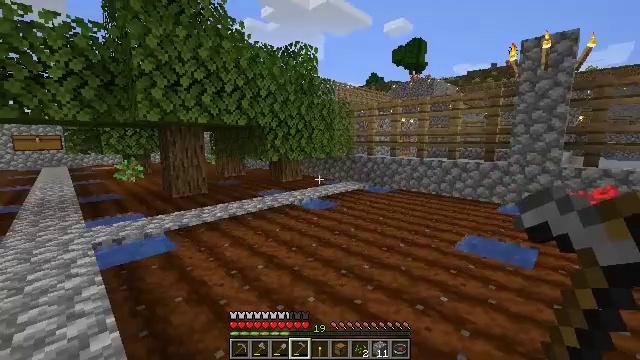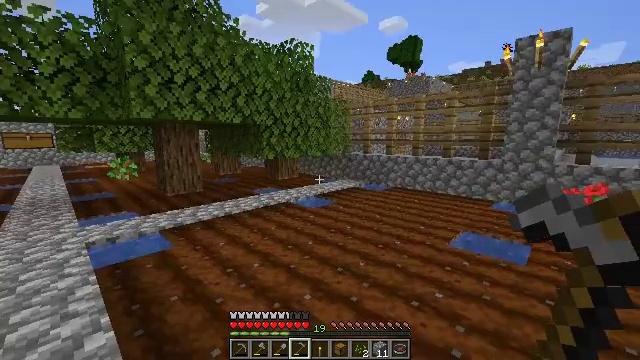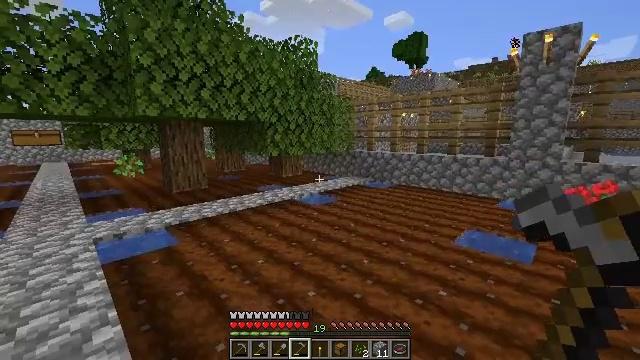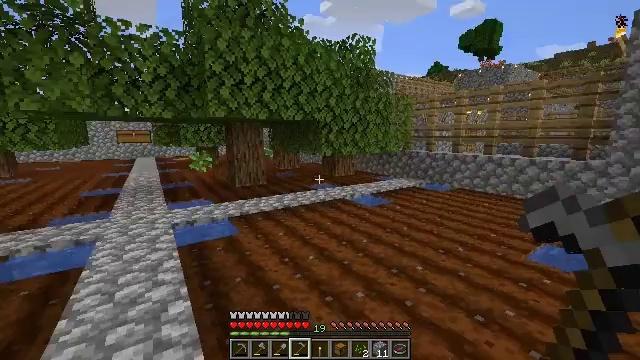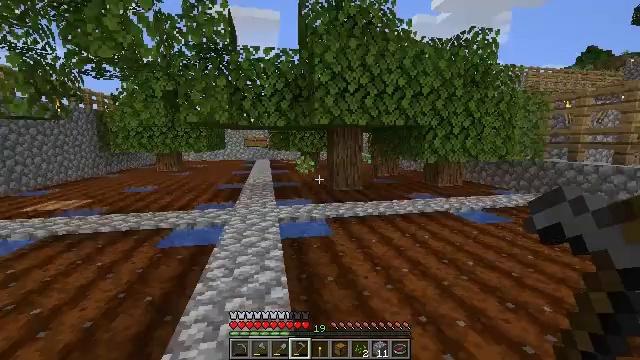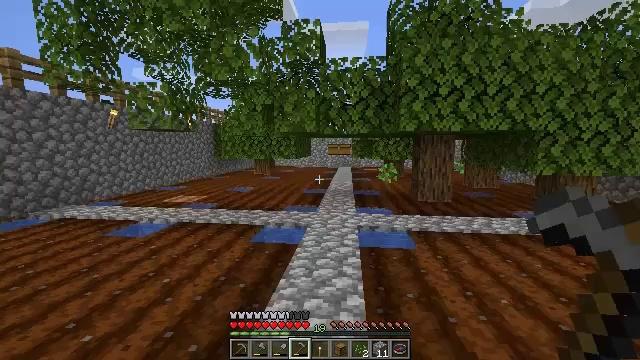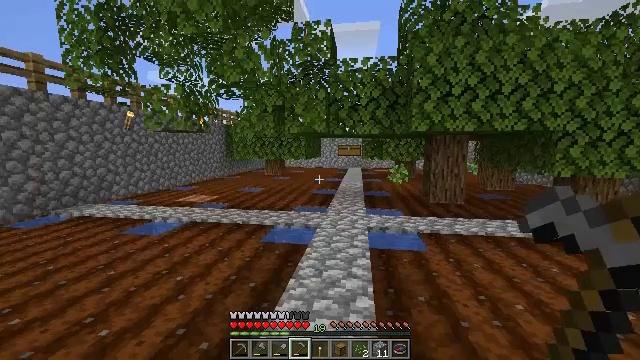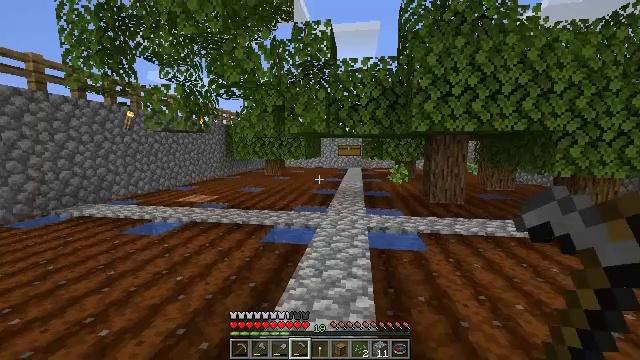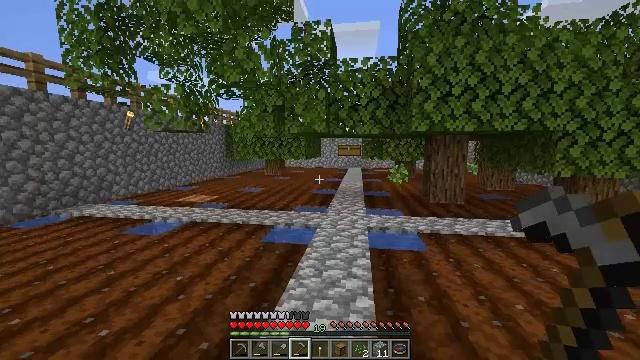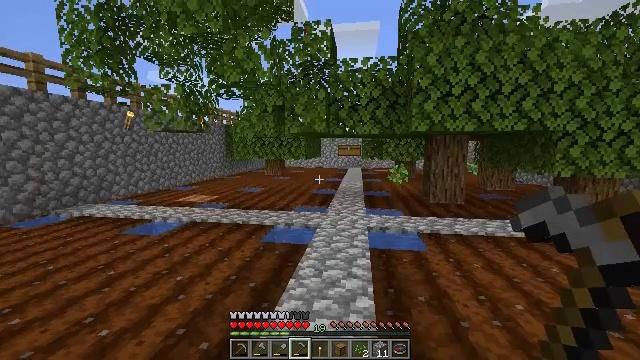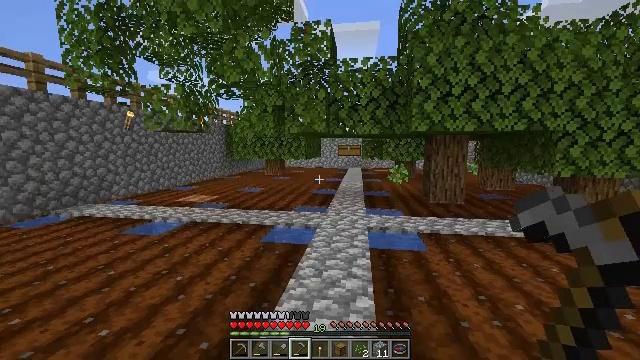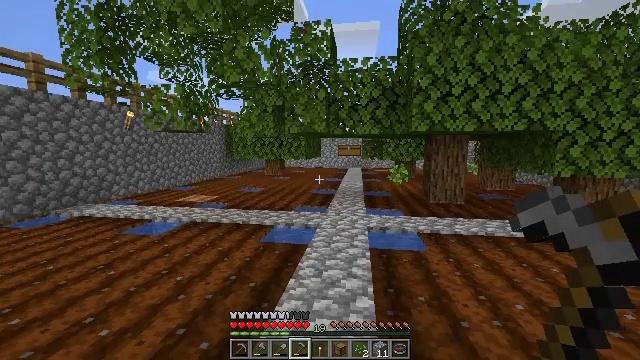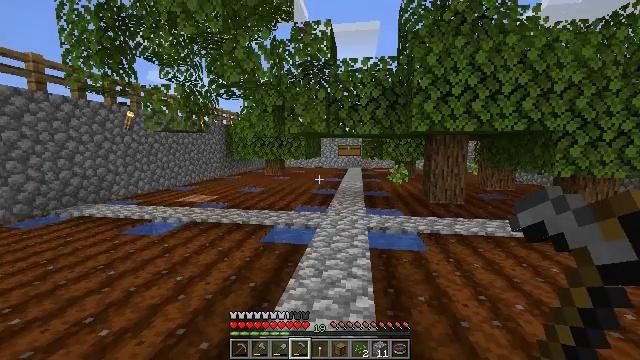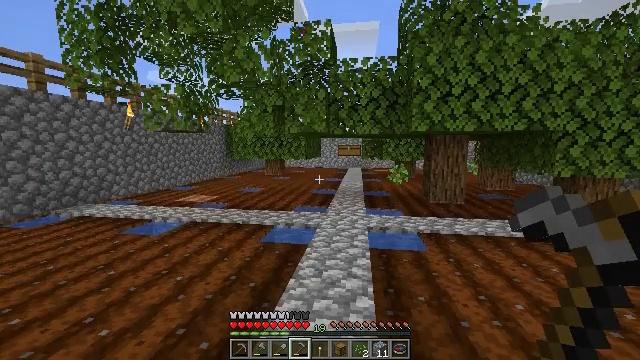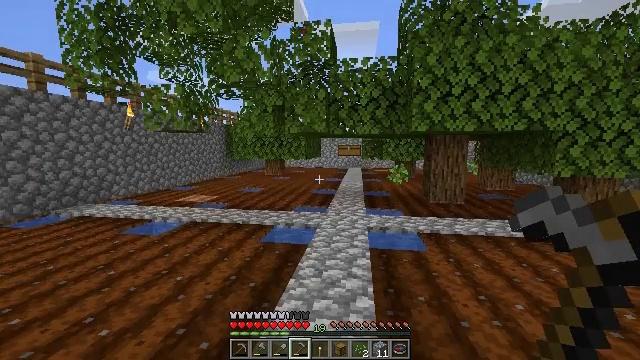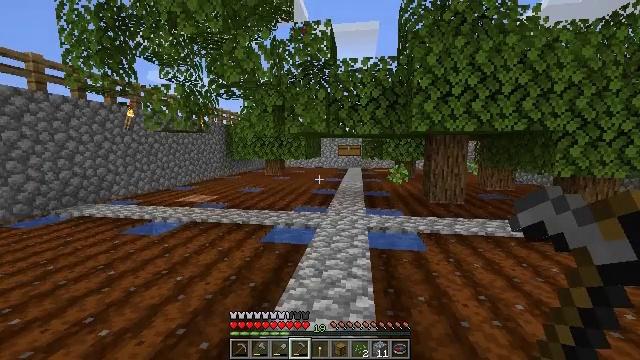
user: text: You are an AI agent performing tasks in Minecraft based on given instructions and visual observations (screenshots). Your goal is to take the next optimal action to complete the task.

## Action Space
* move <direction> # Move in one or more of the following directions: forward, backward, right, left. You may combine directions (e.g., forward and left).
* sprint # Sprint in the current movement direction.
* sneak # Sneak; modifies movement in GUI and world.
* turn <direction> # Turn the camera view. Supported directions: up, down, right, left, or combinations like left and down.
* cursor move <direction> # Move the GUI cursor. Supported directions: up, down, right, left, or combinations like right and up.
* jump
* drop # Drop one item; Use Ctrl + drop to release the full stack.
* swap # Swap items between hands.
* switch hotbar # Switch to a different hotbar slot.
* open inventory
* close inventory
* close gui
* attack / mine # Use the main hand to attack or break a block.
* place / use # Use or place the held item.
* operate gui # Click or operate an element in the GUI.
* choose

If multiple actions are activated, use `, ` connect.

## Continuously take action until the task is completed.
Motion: motion action
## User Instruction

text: Harvest the oxeye daisy.
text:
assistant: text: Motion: no_op
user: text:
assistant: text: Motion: no_op
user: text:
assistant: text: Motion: turn left
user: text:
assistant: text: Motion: turn left and up
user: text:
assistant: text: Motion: turn left and up
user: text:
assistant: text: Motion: turn left
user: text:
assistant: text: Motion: no_op
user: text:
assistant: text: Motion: no_op
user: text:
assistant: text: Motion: no_op
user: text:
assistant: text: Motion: no_op
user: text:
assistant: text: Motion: no_op
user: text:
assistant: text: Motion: no_op
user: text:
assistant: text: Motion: no_op
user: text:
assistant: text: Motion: no_op
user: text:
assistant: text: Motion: no_op
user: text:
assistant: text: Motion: move left
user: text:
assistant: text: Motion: move left
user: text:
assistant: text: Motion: move left
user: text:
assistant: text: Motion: move left
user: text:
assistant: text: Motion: move left
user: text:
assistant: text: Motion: move left, turn right and up
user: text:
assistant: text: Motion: move left, turn up
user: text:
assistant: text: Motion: turn left and up
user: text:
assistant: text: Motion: turn left and up
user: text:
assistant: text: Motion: no_op
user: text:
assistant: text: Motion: no_op
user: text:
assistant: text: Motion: no_op
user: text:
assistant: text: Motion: no_op
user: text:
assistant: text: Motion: no_op
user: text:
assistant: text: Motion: turn right and down